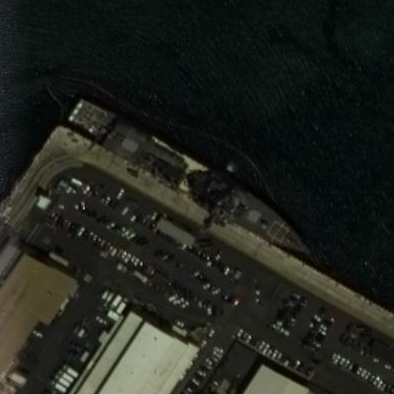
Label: destroyer